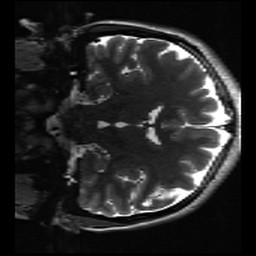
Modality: inplaneT2
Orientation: coronal